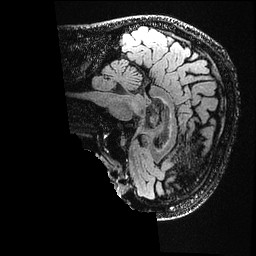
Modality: FLAIR
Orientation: sagittal
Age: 60
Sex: male
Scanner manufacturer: ge
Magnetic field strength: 3 T
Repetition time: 4.802 s
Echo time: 0.1161 s